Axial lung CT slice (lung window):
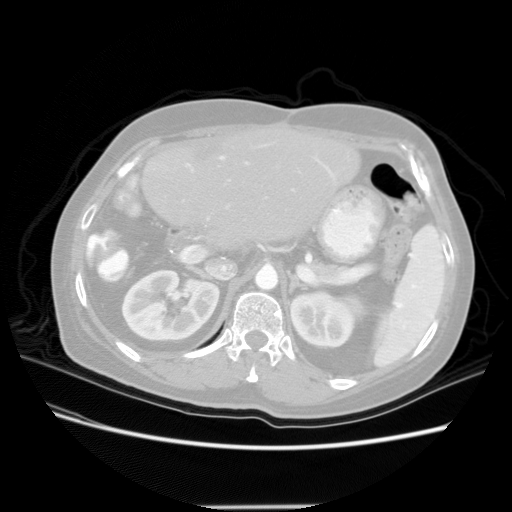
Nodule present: no